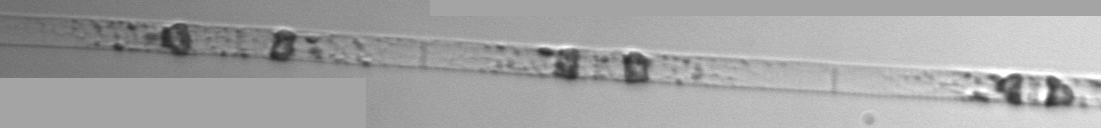
Label: Dactyliosolen_blavyanus